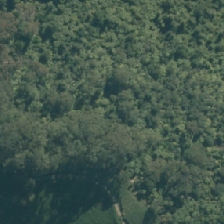
Land cover: indigenous_forest